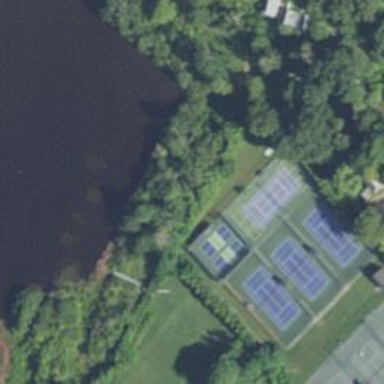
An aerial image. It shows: Tennis court on pitch designated for leisure land.